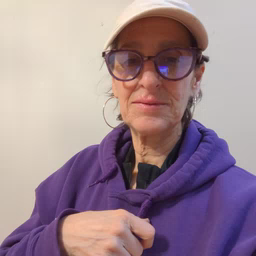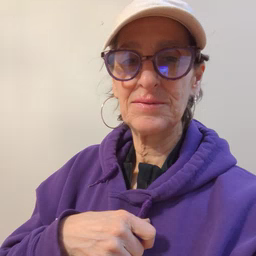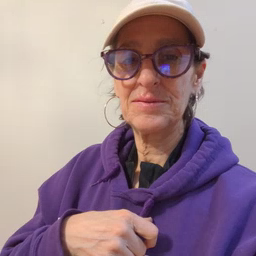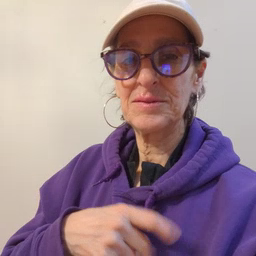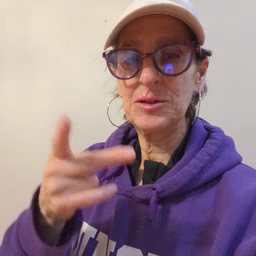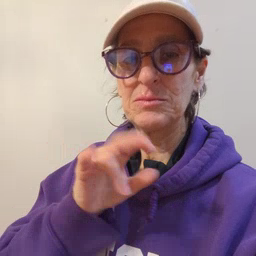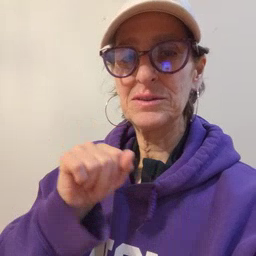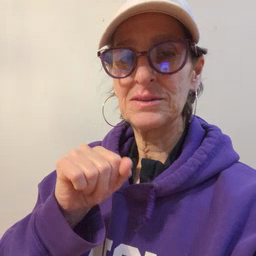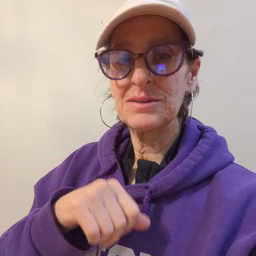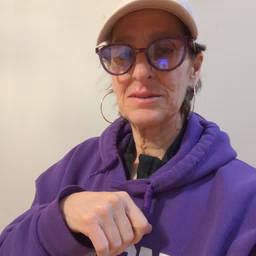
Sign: pizza